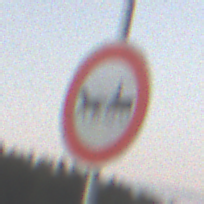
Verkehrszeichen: VerbotGespannfuhrwerke
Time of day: SunriseSunset
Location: Outdoor (Nature)
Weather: PartlyCloudy
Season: NotSpecified
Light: Natural